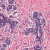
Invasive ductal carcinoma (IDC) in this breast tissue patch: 0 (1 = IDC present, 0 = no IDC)